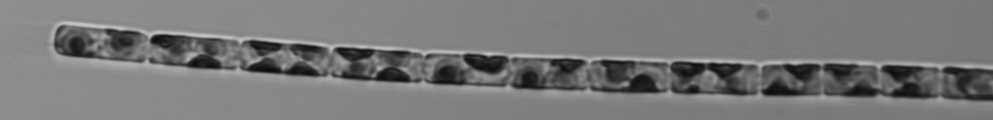
Label: Guinardia_delicatula